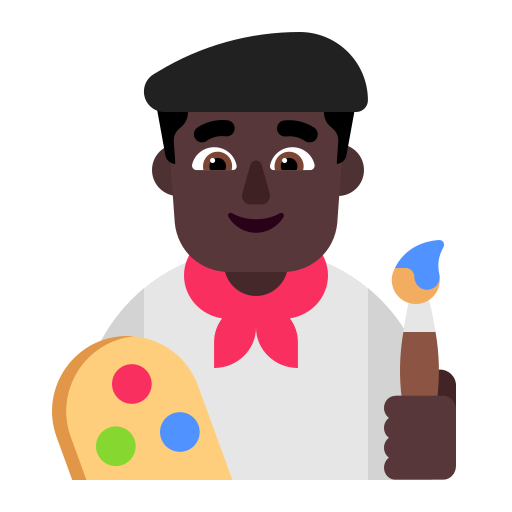
man artist flat dark